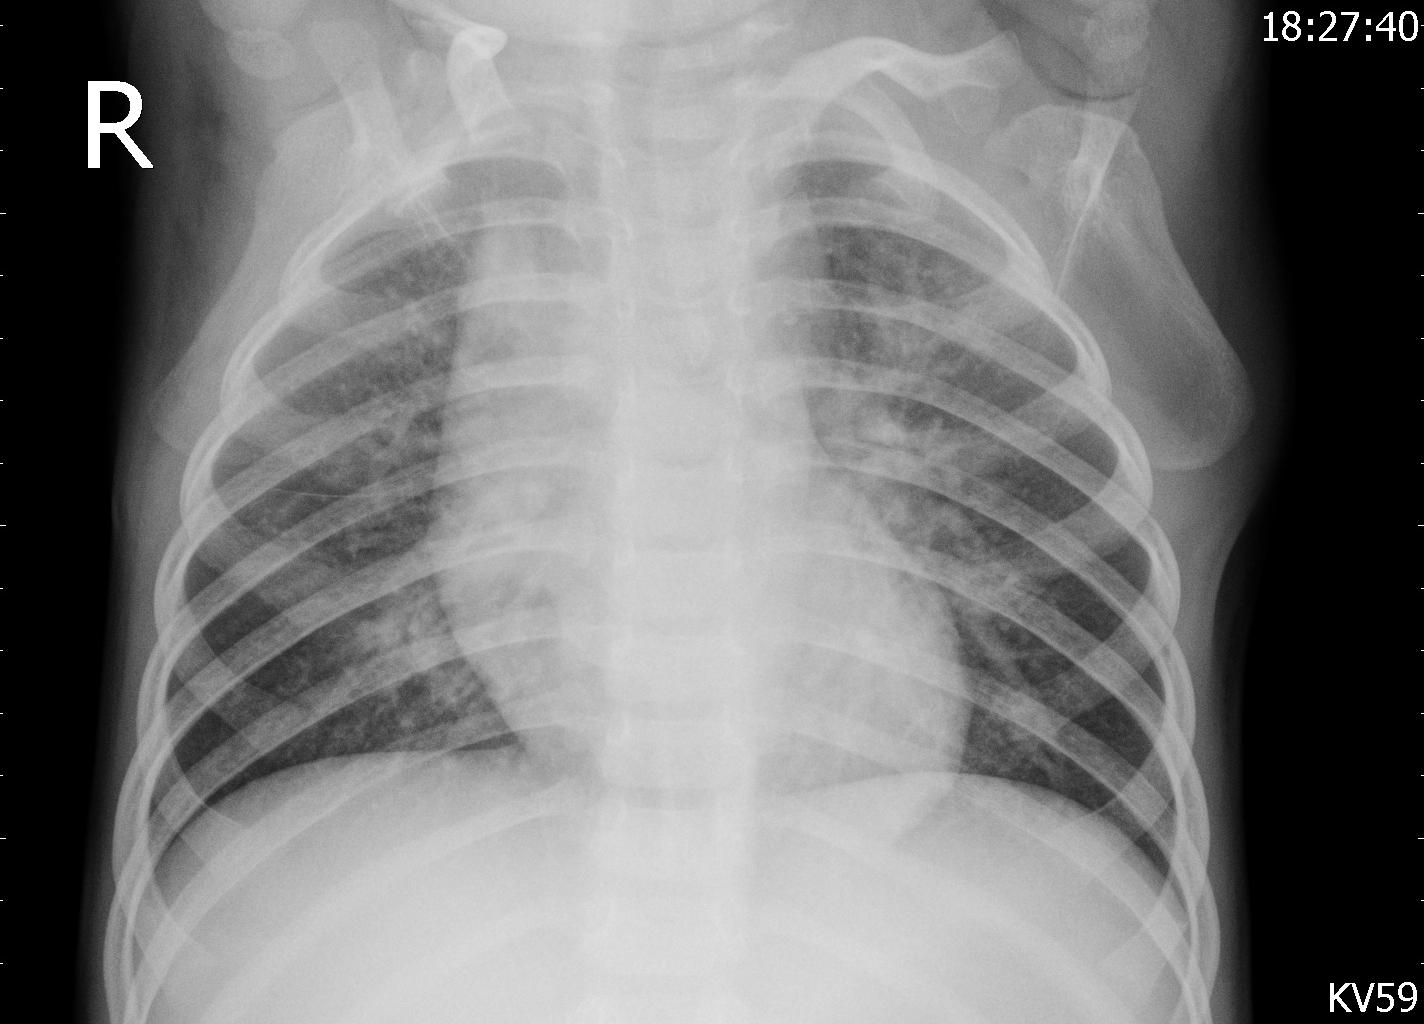
Diagnosis: PNEUMONIA